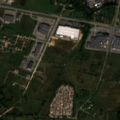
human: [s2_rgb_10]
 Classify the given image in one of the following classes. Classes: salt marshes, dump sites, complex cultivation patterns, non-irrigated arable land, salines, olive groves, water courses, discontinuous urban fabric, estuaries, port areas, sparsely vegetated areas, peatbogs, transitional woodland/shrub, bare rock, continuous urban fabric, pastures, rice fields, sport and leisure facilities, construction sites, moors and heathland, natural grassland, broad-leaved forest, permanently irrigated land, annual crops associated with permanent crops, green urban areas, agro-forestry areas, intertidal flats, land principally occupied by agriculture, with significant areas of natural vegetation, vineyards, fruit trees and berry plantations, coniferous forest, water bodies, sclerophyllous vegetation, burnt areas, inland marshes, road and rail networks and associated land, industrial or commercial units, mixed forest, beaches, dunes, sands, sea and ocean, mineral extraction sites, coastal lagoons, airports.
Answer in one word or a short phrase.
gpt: discontinuous urban fabric, industrial or commercial units, complex cultivation patterns, land principally occupied by agriculture, with significant areas of natural vegetation, transitional woodland/shrub